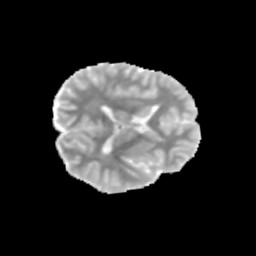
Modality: MD
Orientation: axial
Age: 12
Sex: male
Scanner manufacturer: siemens
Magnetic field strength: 3 T
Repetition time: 3.8 s
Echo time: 0.07 s